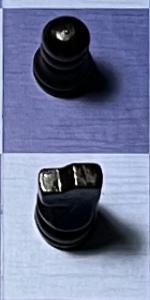
Label: Knight_Black